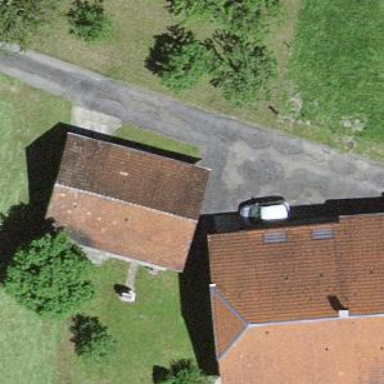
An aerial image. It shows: Garage building.